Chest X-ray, PA view. Patient: 62 years old, sex M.
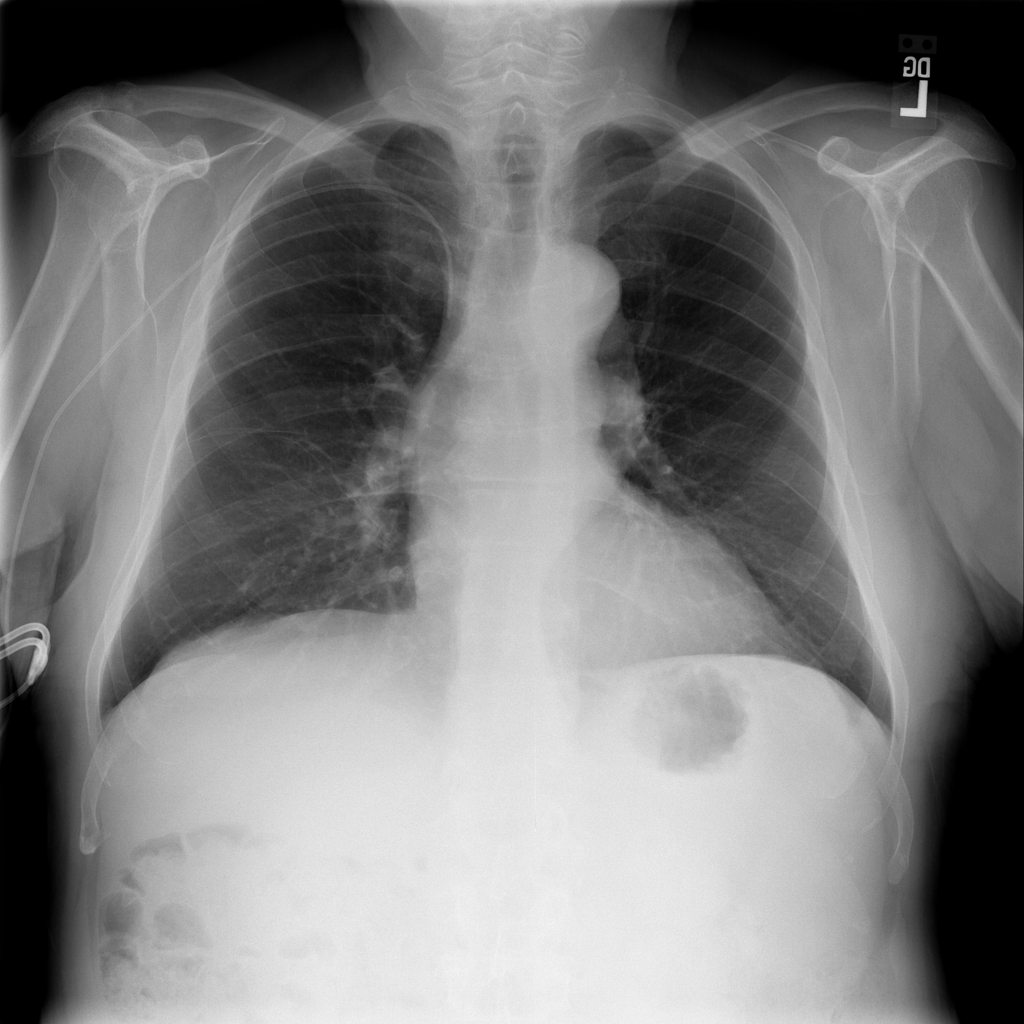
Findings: No Finding